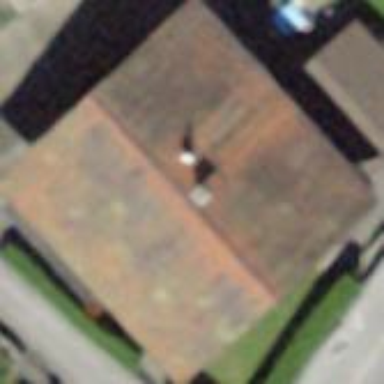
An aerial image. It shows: Building with gabled roof oriented along its length.